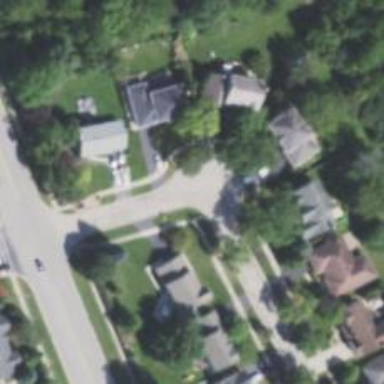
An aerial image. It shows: Residential road with separate asphalt sidewalk.